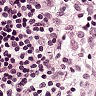
Metastatic tissue present: no